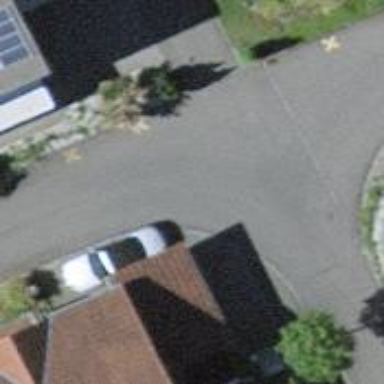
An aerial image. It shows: Kerb serving as barrier.